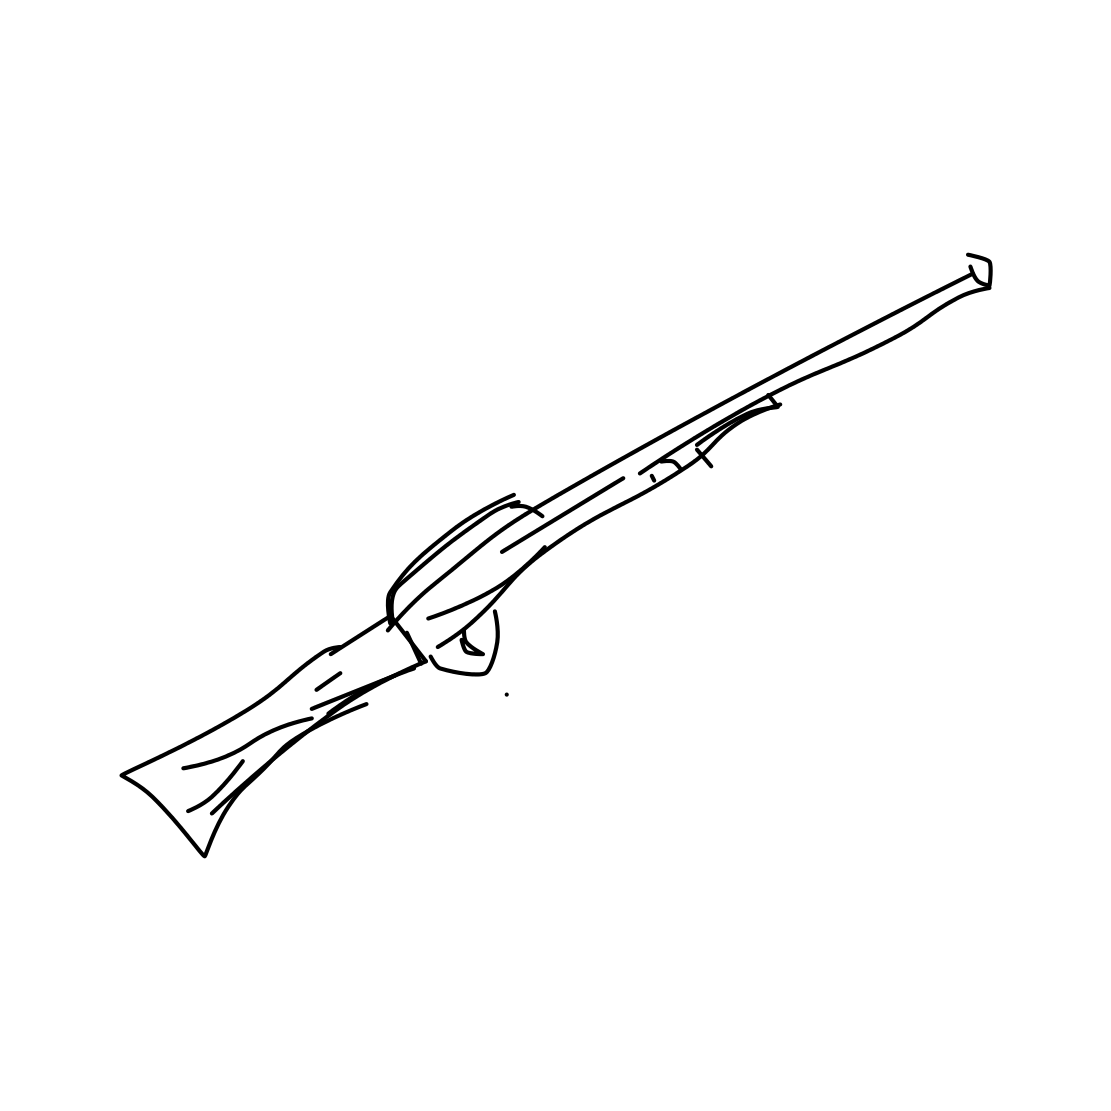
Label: rifle